Interaction volume radius: 5 \u00c5
Interaction volume height: 10 \u00c5
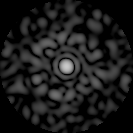
Disorder parameter: 0.8528